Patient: sex M, age 42
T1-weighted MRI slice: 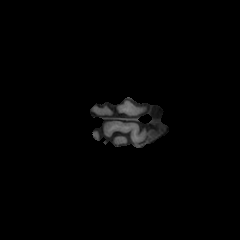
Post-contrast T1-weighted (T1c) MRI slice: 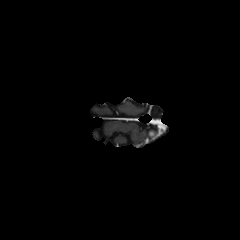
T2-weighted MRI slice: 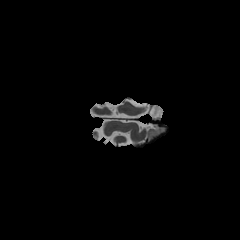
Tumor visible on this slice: yes
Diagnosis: Glioblastoma, IDH-wildtype
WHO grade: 4